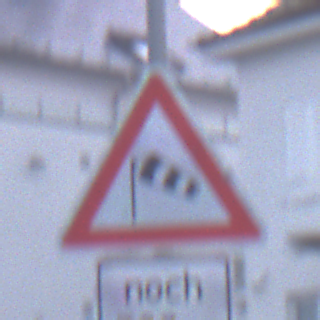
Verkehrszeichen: SeitenwindVonLinks
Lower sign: LaengeEinerStrecke3
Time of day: SunriseSunset
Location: Outdoor (Urban)
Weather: PartlyCloudy
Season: NotSpecified
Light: Natural